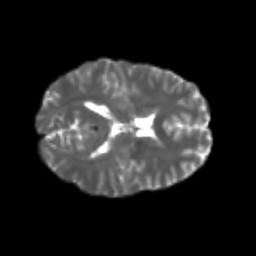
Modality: T2w
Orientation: axial
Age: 24
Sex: female
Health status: healthy
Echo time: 0.074 s